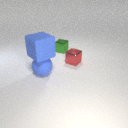
large blue rubber sphere to the left of small green metal cube